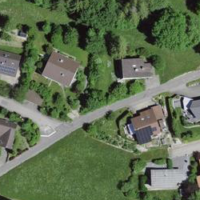
EUNIS habitat code: 55
Species observed at this site:
Vicia sepium
Campanula glomerata